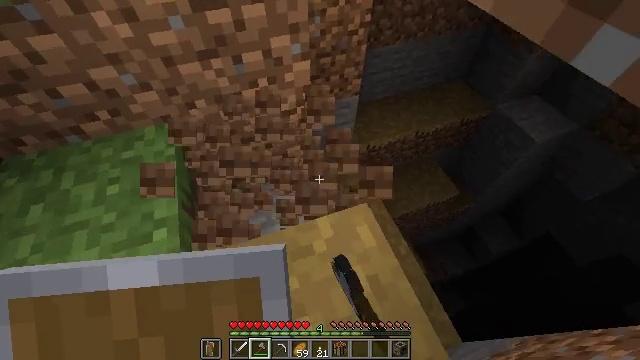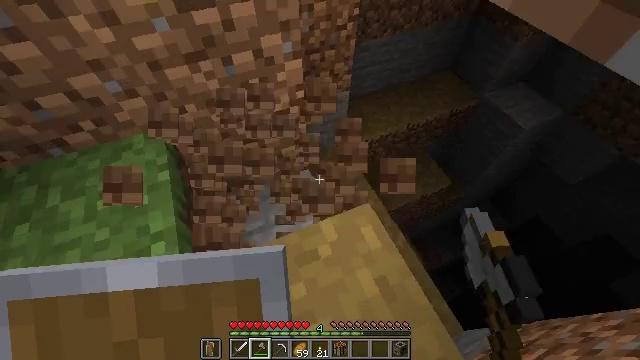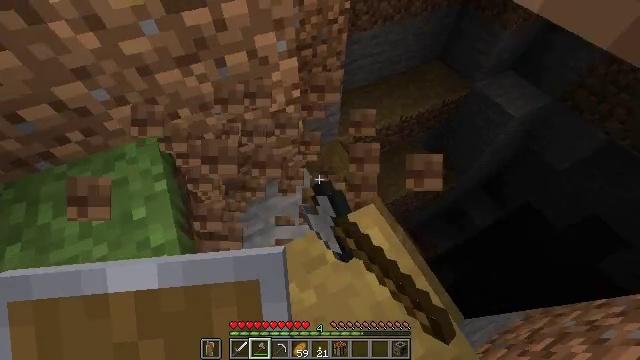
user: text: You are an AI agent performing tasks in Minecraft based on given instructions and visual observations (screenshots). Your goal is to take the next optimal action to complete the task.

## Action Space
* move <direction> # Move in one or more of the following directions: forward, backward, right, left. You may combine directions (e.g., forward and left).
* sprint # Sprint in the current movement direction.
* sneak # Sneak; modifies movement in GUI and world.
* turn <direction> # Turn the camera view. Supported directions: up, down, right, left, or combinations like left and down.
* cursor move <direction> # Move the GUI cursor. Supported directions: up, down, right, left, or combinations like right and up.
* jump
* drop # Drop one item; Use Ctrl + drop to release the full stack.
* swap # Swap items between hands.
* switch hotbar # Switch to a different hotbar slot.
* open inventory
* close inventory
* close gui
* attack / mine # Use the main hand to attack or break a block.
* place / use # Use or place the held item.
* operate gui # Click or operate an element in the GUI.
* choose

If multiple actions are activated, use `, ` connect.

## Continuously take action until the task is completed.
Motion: motion action
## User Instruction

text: Mine the grass path to create a new path.
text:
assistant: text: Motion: move forward and move left, sneak, turn right and down, attack / mine
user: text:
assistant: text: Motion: move forward and move left, sneak, turn right and down, attack / mine
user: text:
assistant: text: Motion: sneak, attack / mine